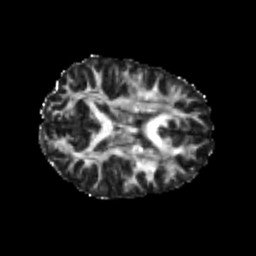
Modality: FA
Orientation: axial
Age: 24
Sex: female
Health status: healthy
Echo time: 0.074 s